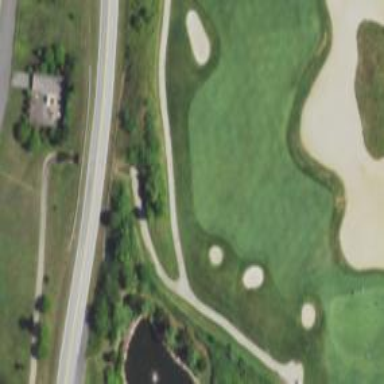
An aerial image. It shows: Service road designated as golf cart path.